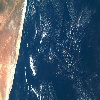
Label: water